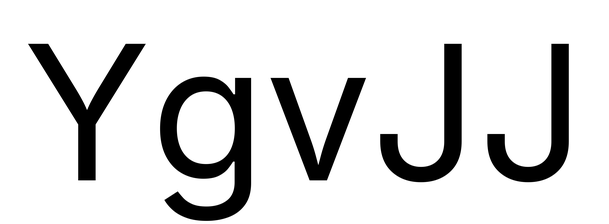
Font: Inter_Regular